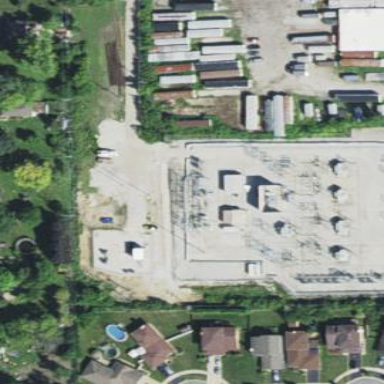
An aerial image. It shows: Outdoor distribution level power substation.